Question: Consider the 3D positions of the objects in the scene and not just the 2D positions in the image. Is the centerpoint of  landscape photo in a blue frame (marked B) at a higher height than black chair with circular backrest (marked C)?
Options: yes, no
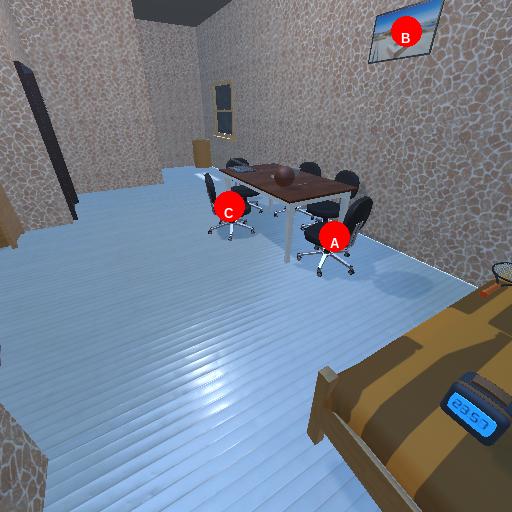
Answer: yes